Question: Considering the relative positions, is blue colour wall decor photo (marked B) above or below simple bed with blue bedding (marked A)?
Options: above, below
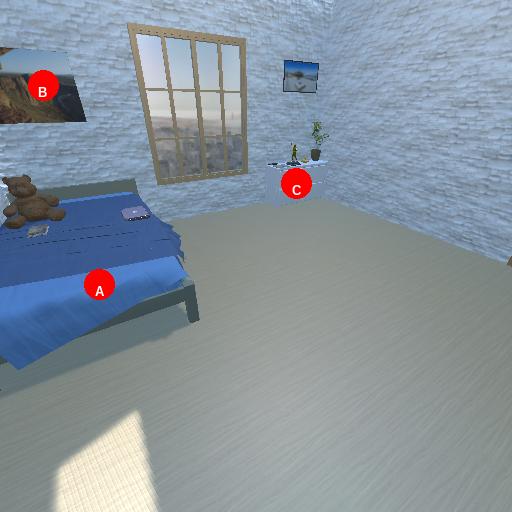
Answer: above